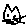
Label: cat